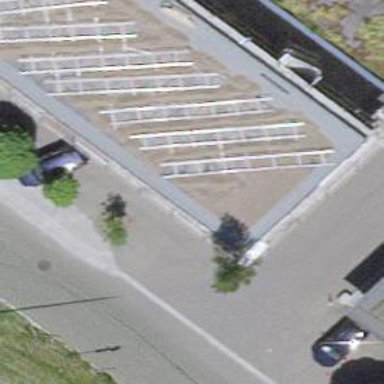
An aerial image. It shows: Charging station.